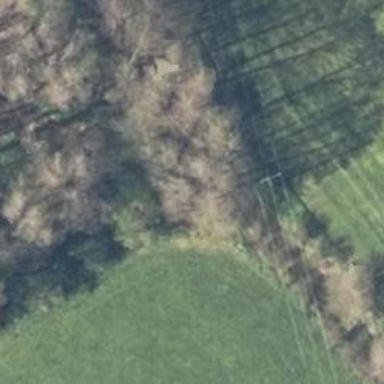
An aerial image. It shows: Row of deciduous broadleaved trees.